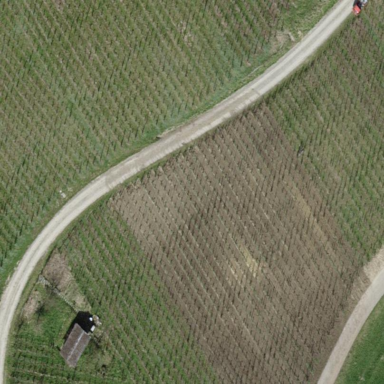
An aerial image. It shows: Vineyard.